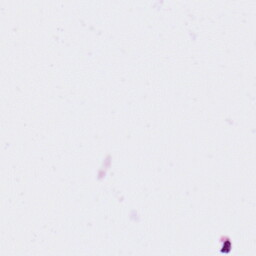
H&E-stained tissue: Ovarian